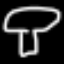
Label: mushroom